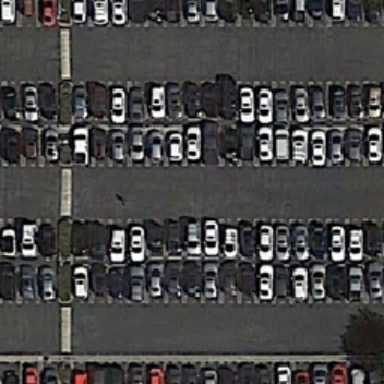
This parking car is so crowded that i ca n't see any more space .